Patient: sex F, age 77
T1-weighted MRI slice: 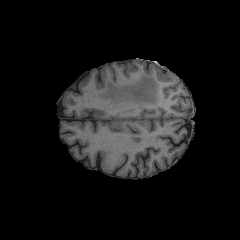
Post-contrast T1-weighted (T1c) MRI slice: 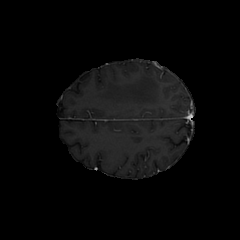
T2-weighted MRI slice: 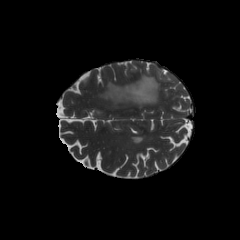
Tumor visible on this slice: yes
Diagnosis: Glioblastoma, IDH-wildtype
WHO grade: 4